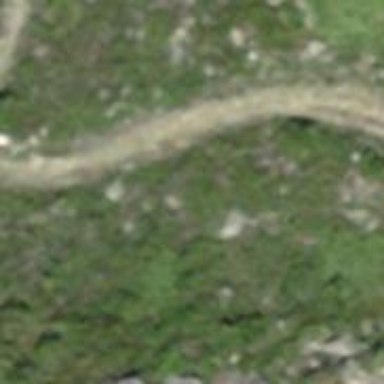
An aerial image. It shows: Path on the ground.